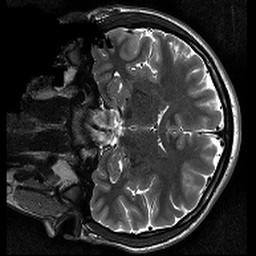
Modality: T2w
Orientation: coronal